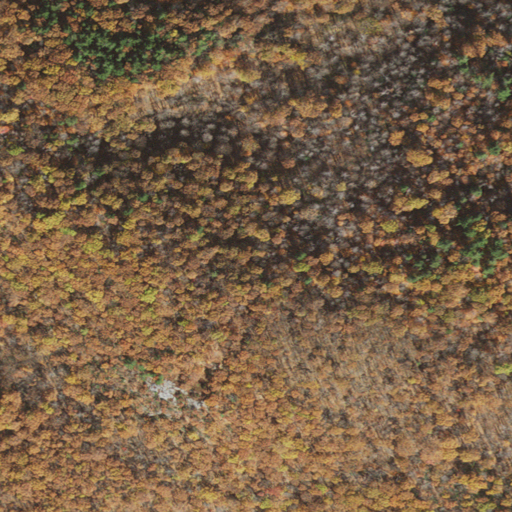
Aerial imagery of mountain in Massachusetts named Pocumtuck Mountain containing deciduous forest and mixed forest